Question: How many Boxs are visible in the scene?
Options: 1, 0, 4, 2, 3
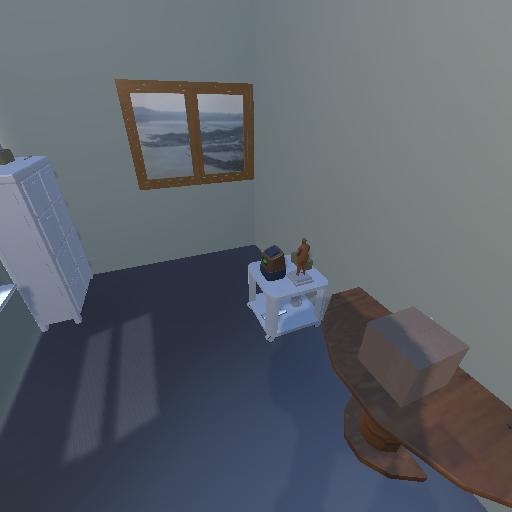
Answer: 1